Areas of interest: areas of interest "Library"
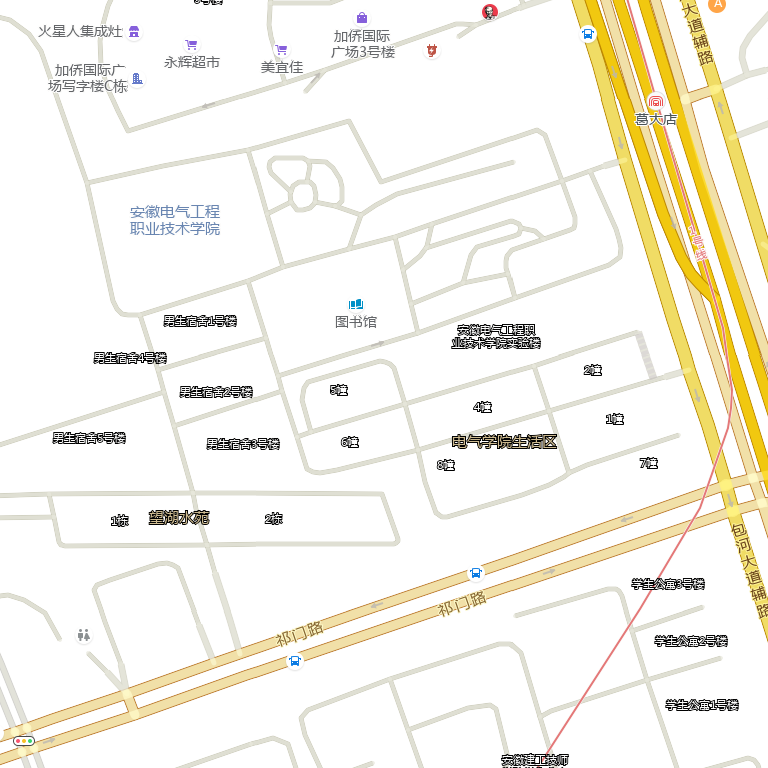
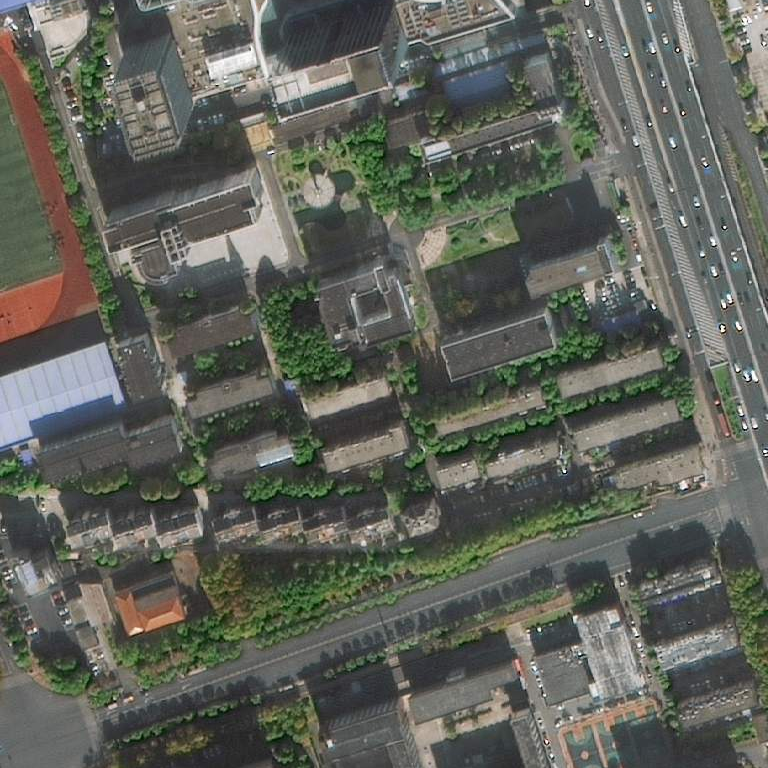